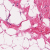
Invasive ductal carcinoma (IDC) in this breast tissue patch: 0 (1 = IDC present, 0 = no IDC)